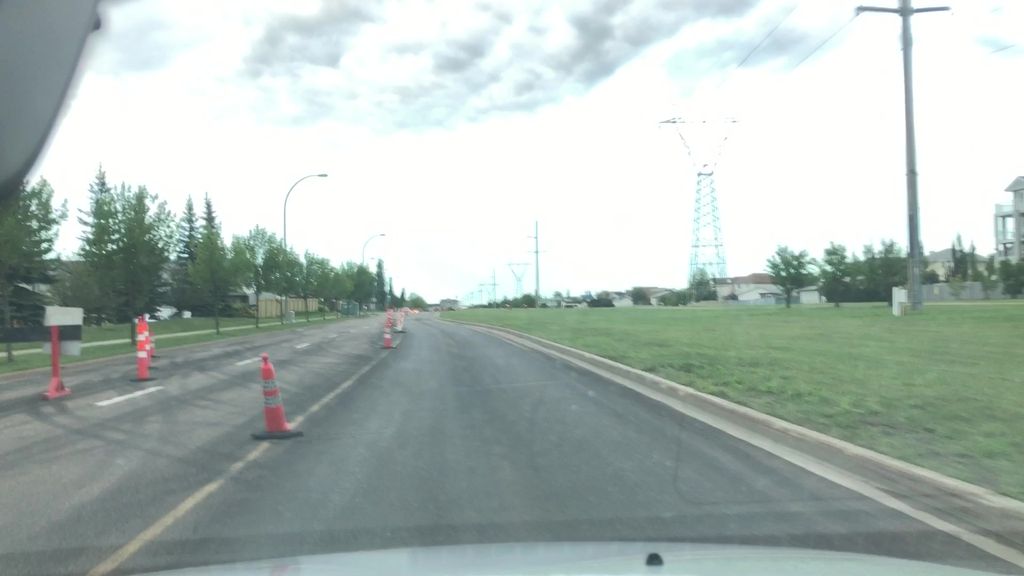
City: edmonton